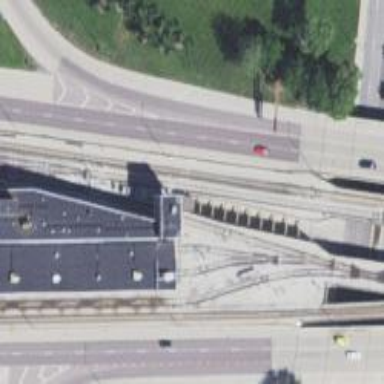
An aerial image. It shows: Yard tunnel serving as building passage for electrified rail.